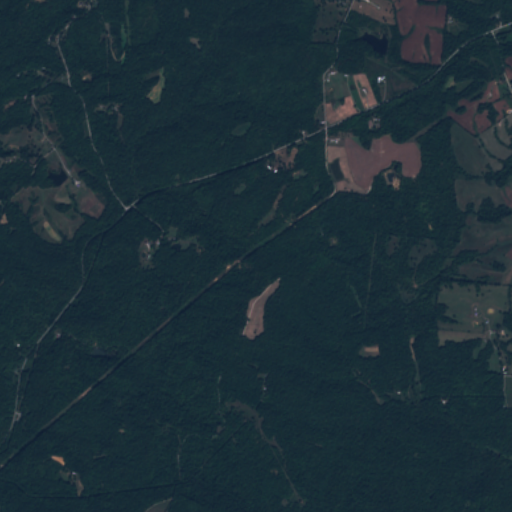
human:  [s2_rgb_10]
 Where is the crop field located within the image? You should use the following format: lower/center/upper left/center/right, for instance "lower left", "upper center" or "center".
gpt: There is no crop field in the image.